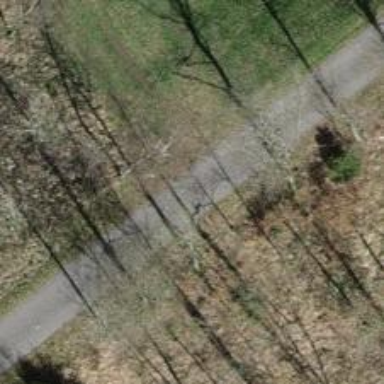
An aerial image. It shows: Path covered with grass.